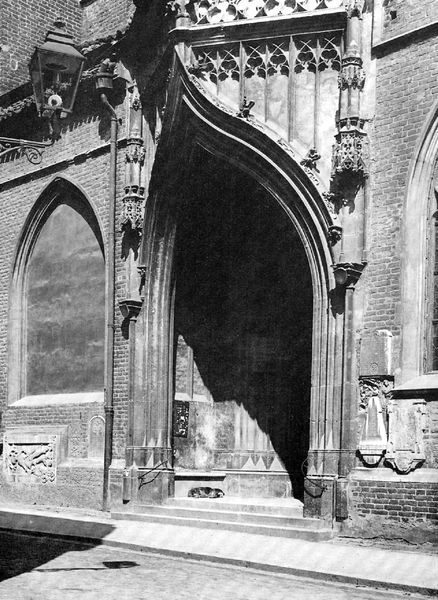
Titel: Westliches Südportal von St. Martin in Landshut
Standort: Landshut, St. Martin (EU - D - Bayern)
Schlagwörter: stadt, fenster, lampe, laterne, straße, säulen, tür, weg, stein, steine, kirche, gotik, relief, bogen, mauer, ziegel, backstein, treppe, arch, architecture, church, lamp, stair, steps, white, window, black, dark, france, gray, grey, wall, windows, eingang, torbogen, pavement, sandstein, spitzbogen, stone, mittelalter, building, street, light, entrance, black and white, texture, shadow, photo, sculpture, door, bright, lantern, fußweg, cathedral, brick, bricks, england, gothic, doorway, photograph, photography, chapel, curves, panel, paved, closed, no color, porticus, portal,gotik, geschweift, konsolen, blendarchitekltur, sealed, no colo